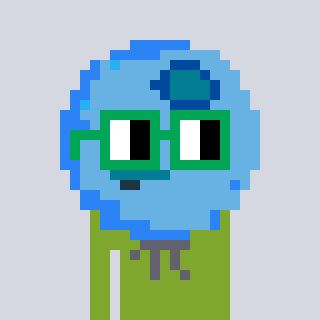
a pixel art character with square green glasses, a blueberry-shaped head and a slimegreen-colored body on a cool background